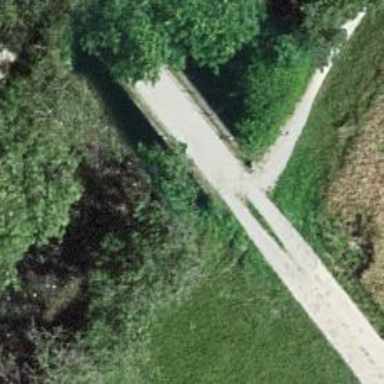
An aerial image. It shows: Gravel track road with bridge.